Question: First time asking a question, so please be gentle. :)
I'm trying to create a nested layout of 'ImageView's inside a 'LinearLayout'. The parent 'LinearLayout' needs to match the root view's width but have it's height determined by the 2 'ImageView' components it holds.
The 2 'ImageView' components need to be equally weighted for width (i.e. 50%) within the 'LinearLayout' parent and have retain their proportional height.
However, whilst the width of the 'ImageView's are calculating correctly and the height of the image itself is correct, the height of the parent 'LinearLayout' is not.
Below is the XML code I am using, apologies but I do not currently have enough reputation points to post images, which could make this difficult.
'''
<LinearLayout xmlns:android="http://schemas.android.com/apk/res/android"
android:layout_width="match_parent"
android:layout_height="match_parent"
android:background="@color/grey"
android:orientation="vertical"
android:padding="10dp" >
<LinearLayout
android:layout_width="match_parent"
android:layout_height="wrap_content"
android:layout_marginBottom="5dp"
android:background="@drawable/container_dropshadow"
android:orientation="horizontal"
android:padding="5dp"
android:weightSum="2" >
<ImageView
android:layout_width="0dp"
android:layout_height="wrap_content"
android:layout_weight="1"
android:orientation="horizontal"
android:padding="5dp"
android:src="@drawable/barcode" />
<ImageView
android:layout_width="0dp"
android:layout_height="wrap_content"
android:layout_weight="1"
android:orientation="horizontal"
android:padding="5dp"
android:src="@drawable/barcode" />
</LinearLayout>
</LinearLayout>
'''

Any help would be greatly appreciated, apologies for any failing in etiquette,
Danny
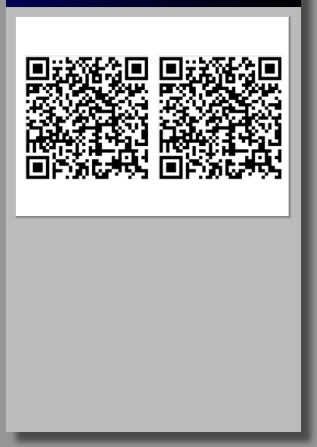
Answer: You should add the following line for each 'ImageView':
'''
android:adjustViewBounds="true"
'''
For more info about the attribute see <URL>